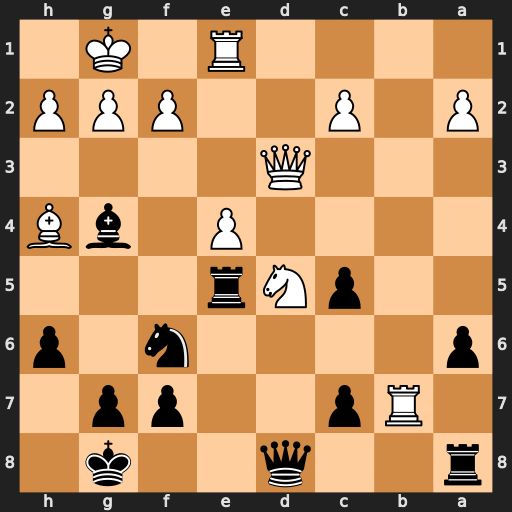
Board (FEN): r2q2k1/1Rp2pp1/p4n1p/2pNr3/4P1bB/3Q4/P1P2PPP/4R1K1
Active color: b
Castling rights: -
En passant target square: -
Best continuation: Qxd5 Bxf6 Qxd3 cxd3 gxf6